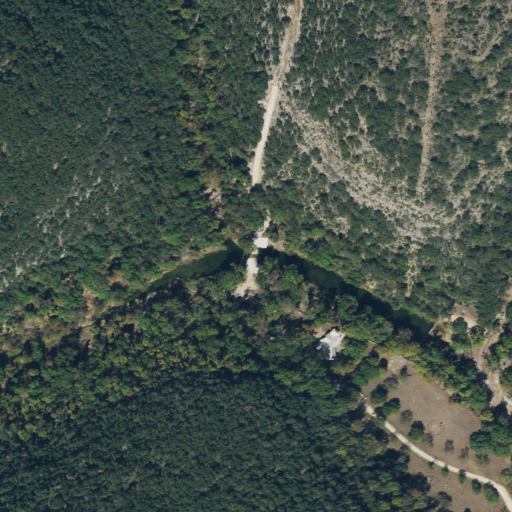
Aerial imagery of valley in Texas named Board Tree Hollow containing evergreen forest, shrub, deciduous forest, and open development